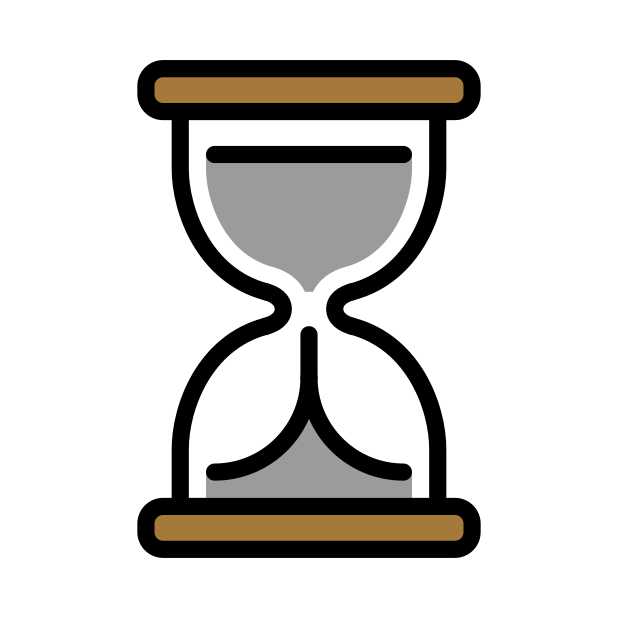
Emoji: ⏳
Name: hourglass with flowing sand
Unicode: 0x23f3